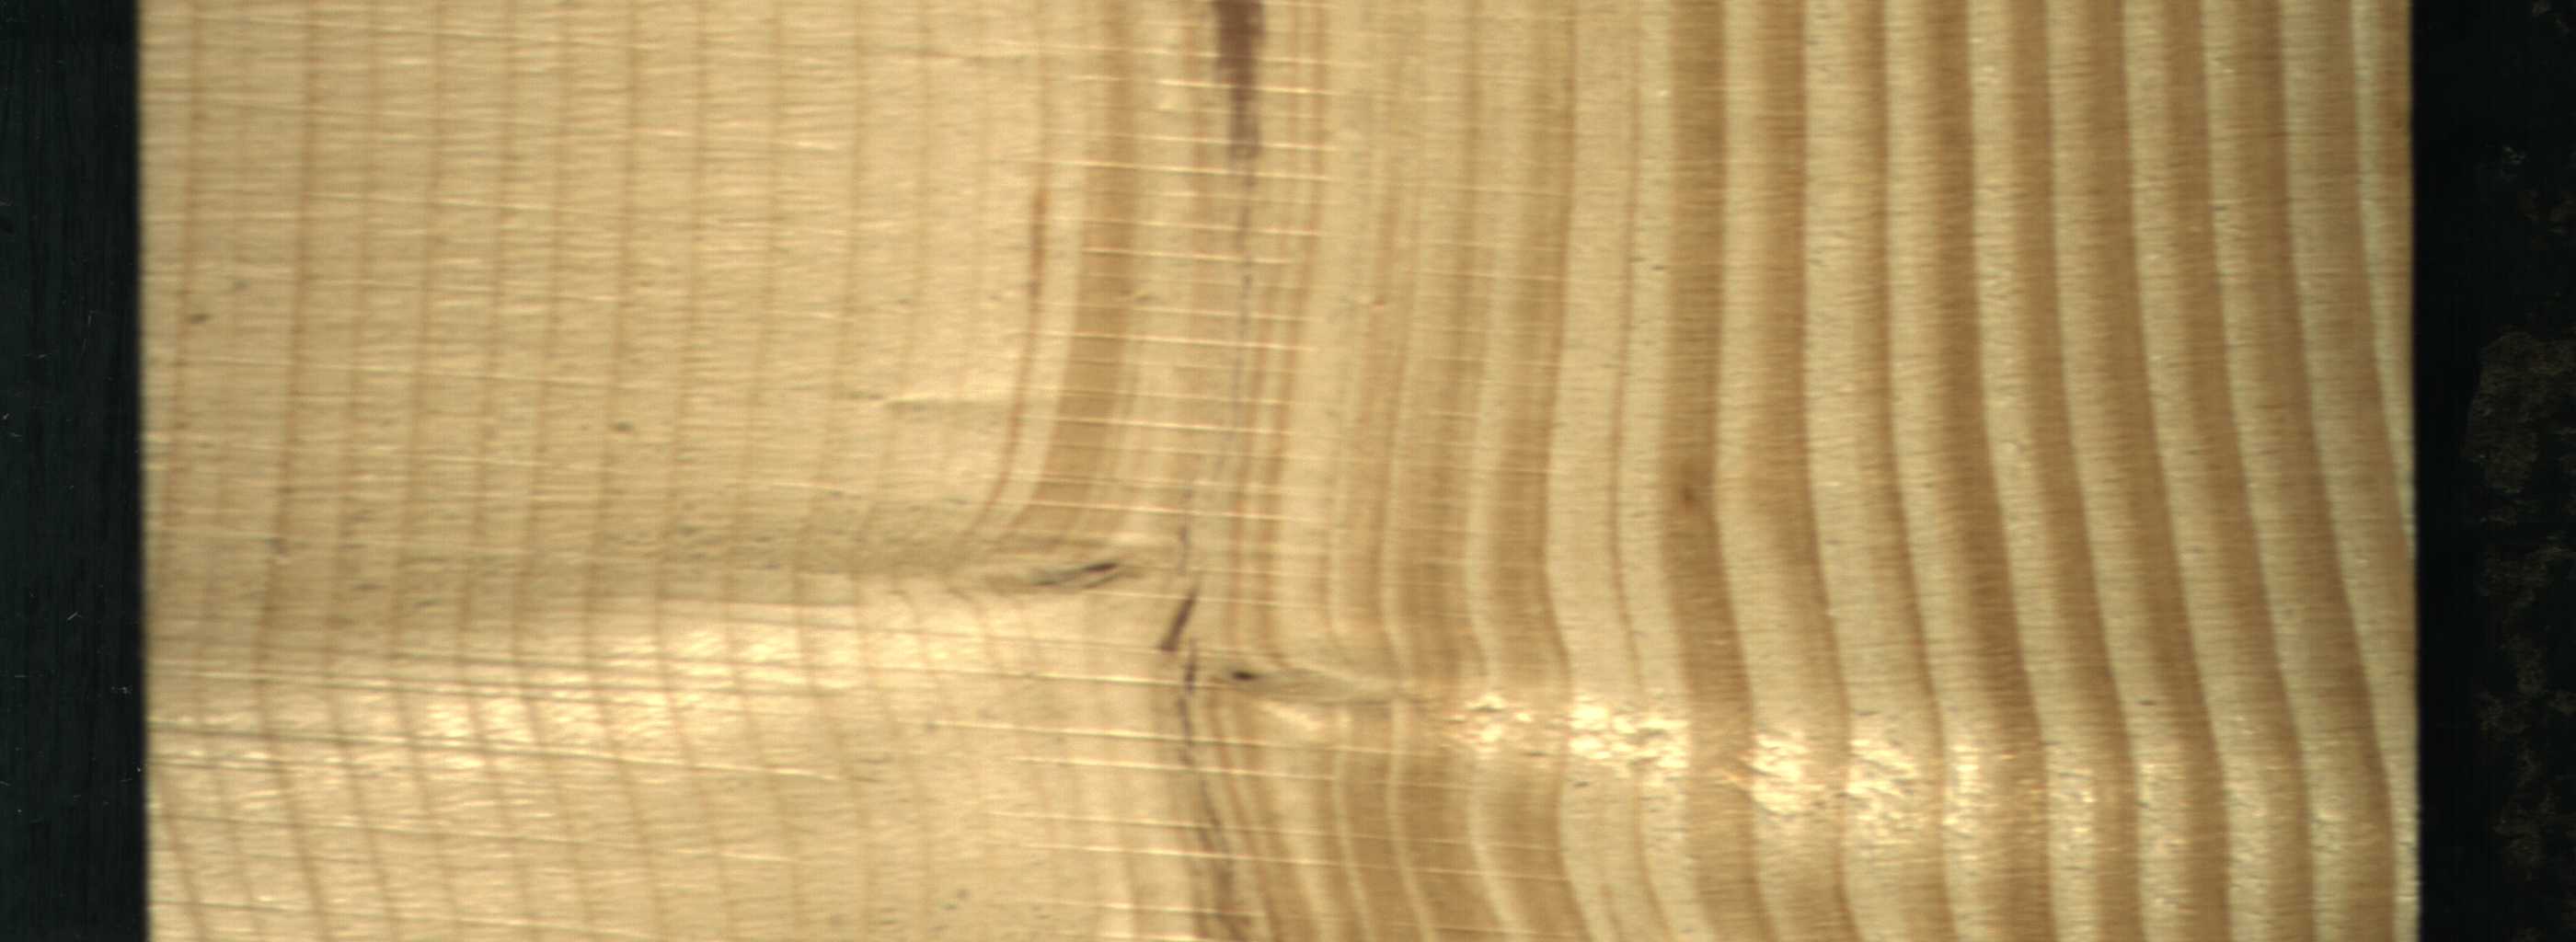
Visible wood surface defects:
Marrow
Crack